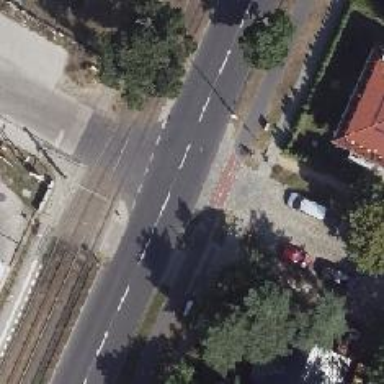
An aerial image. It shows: Unmarked crossing on the road.